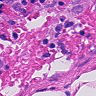
Metastatic tissue present: no